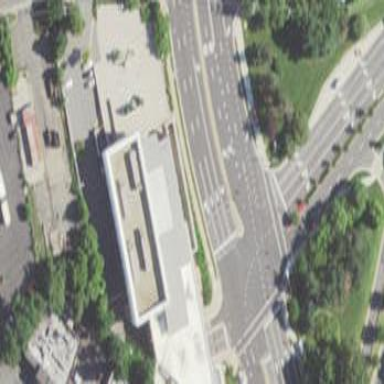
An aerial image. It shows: Building that houses furniture shop.